Question: I am passing a list to the view from Controller. How can i generate the following type of HTML by using the Model passed.......
.
I tried using the following code, but it generates a vertical list whereas i want it to be horizontal as well as vertical. Here's my code. How will you write your's to achieve an output like above
'''
@foreach (var cats in Model)
{
<li>@cats.CategoryName</li>
}
'''
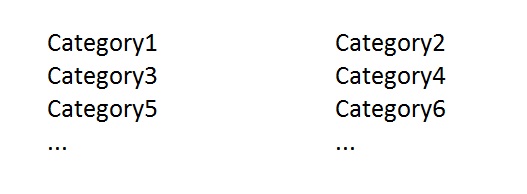
Answer: You need to combine this mark-up with some css:
'''
<ul class="two-columns clearfix">
@foreach (var cats in Model)
{
<li>@subcats.CategoryName</li>
}
</ul>
'''
Then the CSS:
'''
ul.two-columns li
{
width: 50%;
float: left;
margin: 0;
padding: 0;
list-style-type: none;
}
/* Clear Fix */
.clearfix:after
{
visibility: hidden;
display: block;
font-size: 0;
content: " ";
clear: both;
height: 0;
}
* html .clearfix { zoom: 1; } /* IE6 */
*:first-child+html .clearfix { zoom: 1; } /* IE7 */
'''